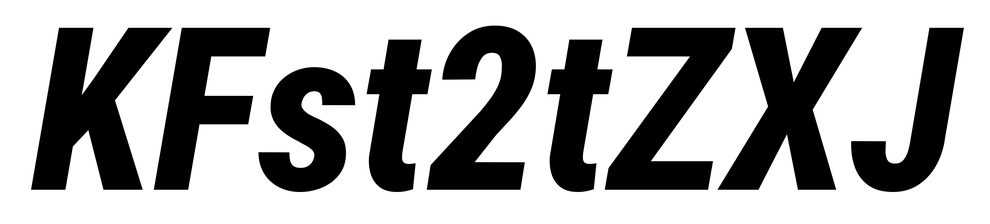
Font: Roboto-Italic_Condensed_ExtraBold_Italic